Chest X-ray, AP view. Patient: 31 years old, sex F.
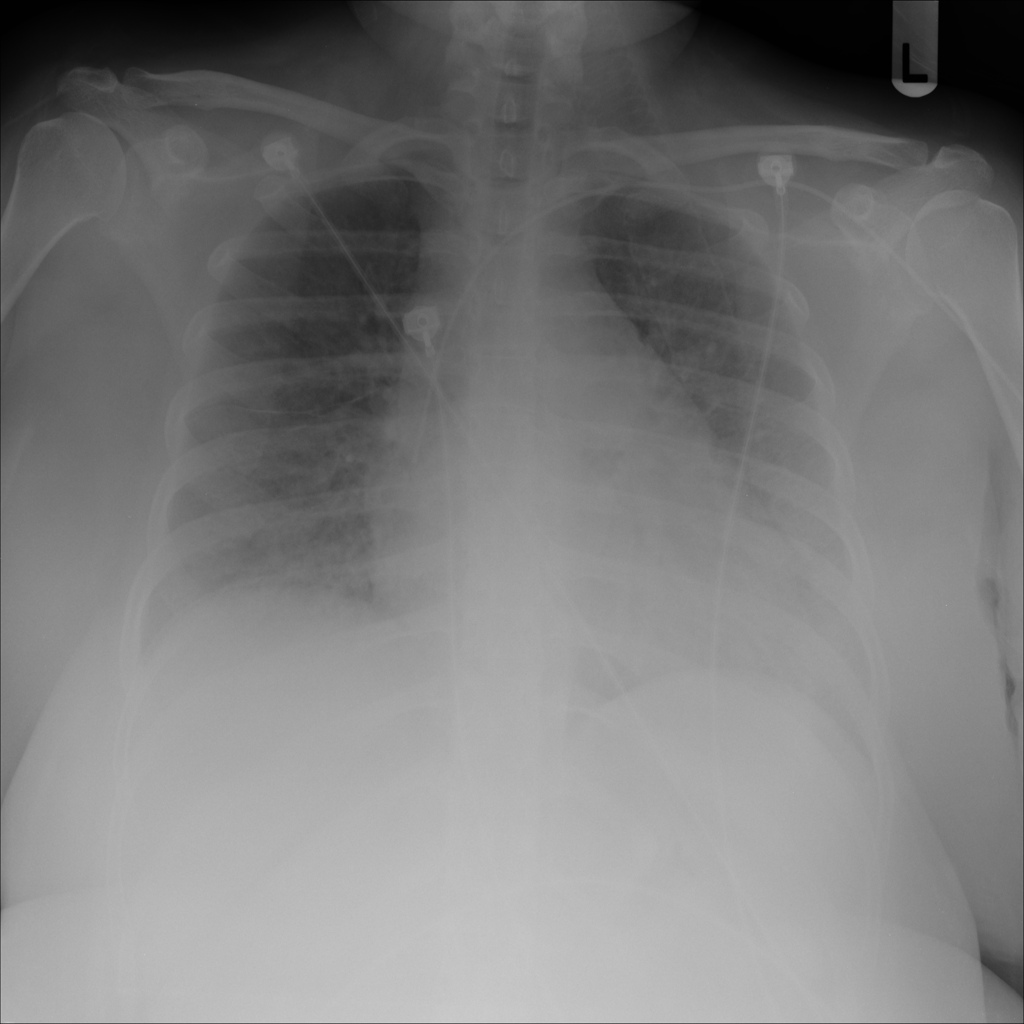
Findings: Infiltration